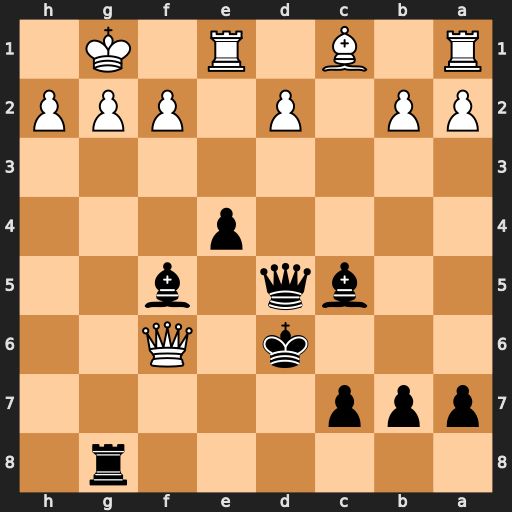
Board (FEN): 6r1/ppp5/3k1Q2/2bq1b2/4p3/8/PP1P1PPP/R1B1R1K1
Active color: b
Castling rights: -
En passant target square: -
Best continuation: Kd7 g3 Bh3 Qh4 Bxf2+ Kxf2 e3+ Ke2 Bg4+ Qxg4+ Rxg4